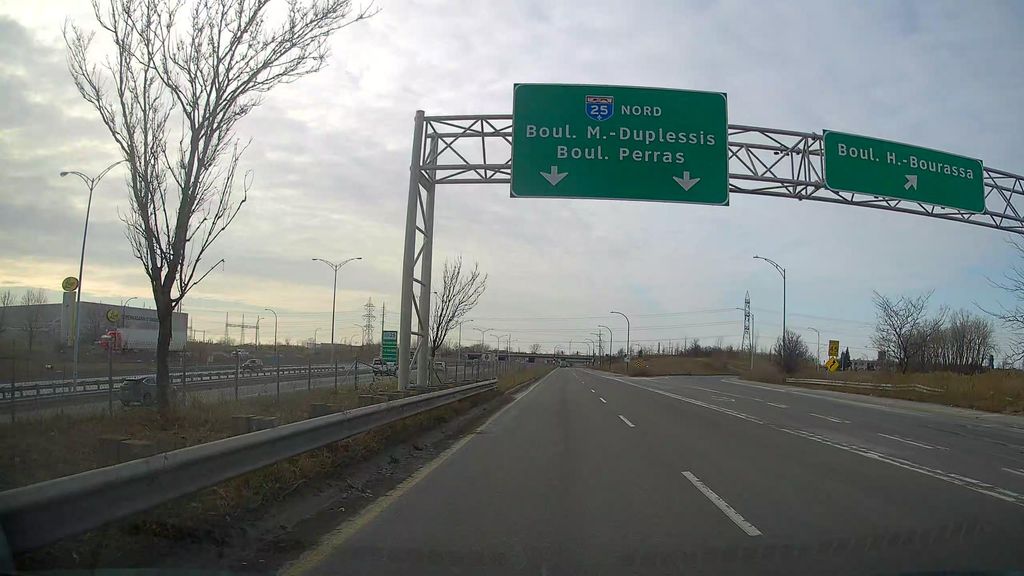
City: montreal